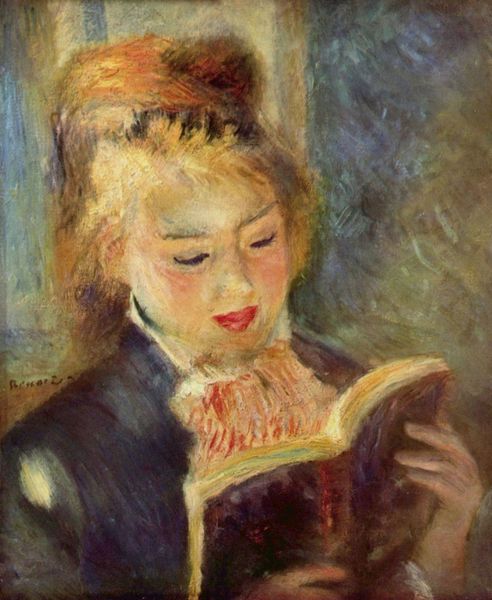
Titel: Lesendes Mädchen
Künstler: Pierre Auguste Renoir
Standort: Paris
Institution: Musée d'Orsay
Schlagwörter: blau, gemälde, hand, gelb, impressionismus, mädchen, sitzen, braun, cafe, fenster, finger, frau, frisur, haar, hell, hintergrund, licht, mund, nase, pastell, renoir, schwarz, weiss, zimmer, dame, rot, schal, tuch, expressionismus, malerei, schleife, blond, hemd, jacke, jung, mütze, wand, augen, bluse, gesicht, halten, inkarnat, kleidung, knoten, kragen, bildnis, hände, portrait, porträt, signatur, öl, auge, haare, mantel, augenbrauen, kinn, lippen, schultern, lächeln, dutt, wangen, backen, wangenrot, farbe, dunkelblau, monet, brauen, halstuch, lesen, gesenkt, hochsteckfrisur, augenbraue, lippenstift, wimpern, striche, leuchten, offen, unterschrift, buch, scharz, scherpe, malen, pinselstrich, braue, bucheinband, rote haare, mudn, backe, impressionimus, leicht, lesend, leserin, buchseiten, lesende, rote lippen, lieblich, redon, matel, knallrot, offenes buch, belesen, liest, toch, zimmr, mu d, dutte, laesend, blonde haar